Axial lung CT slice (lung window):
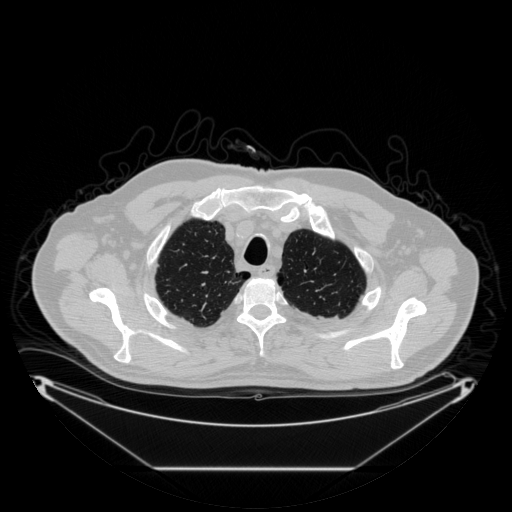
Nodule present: no